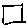
Label: square